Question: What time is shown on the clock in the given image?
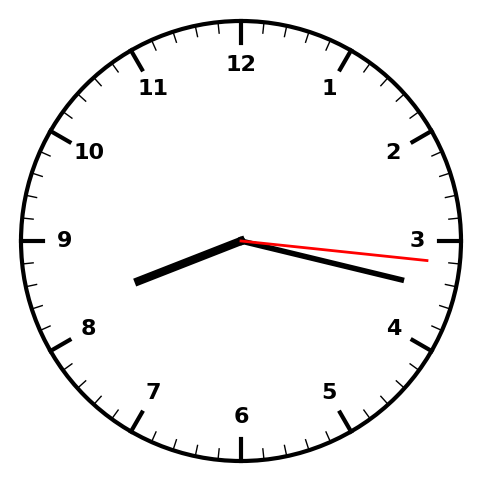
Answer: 08:17:16